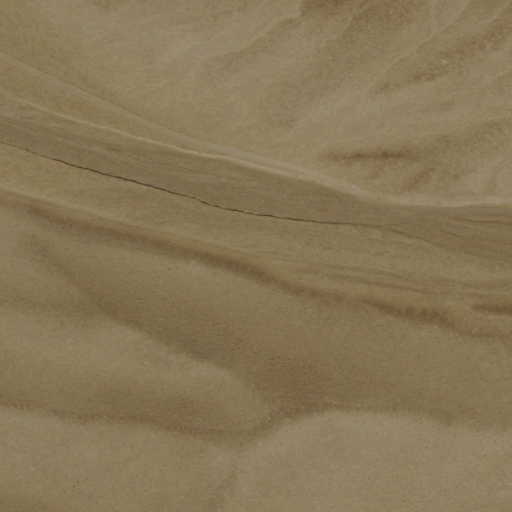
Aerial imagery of valley in Nevada named Long Canyon containing shrub and barren land